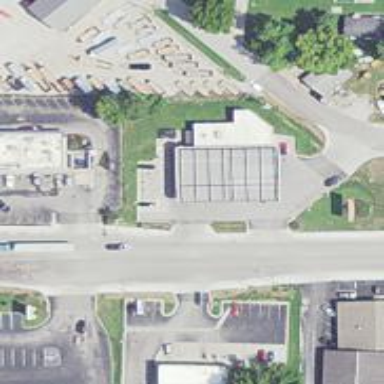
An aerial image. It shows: Convenience shop.